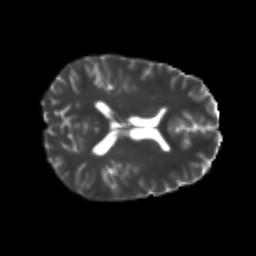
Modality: T2w
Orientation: axial
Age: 20
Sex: male
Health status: healthy
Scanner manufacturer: philips
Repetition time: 7.389 s
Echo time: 0.08599 s